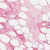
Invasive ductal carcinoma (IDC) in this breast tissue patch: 0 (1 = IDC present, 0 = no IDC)